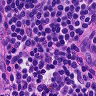
Metastatic tissue present: no